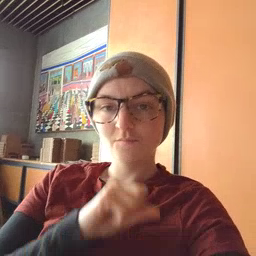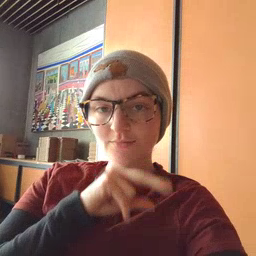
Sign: frog